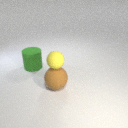
large green rubber cylinder behind large brown rubber sphere